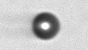
Label: bead